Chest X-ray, PA view. Patient: 47 years old, sex M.
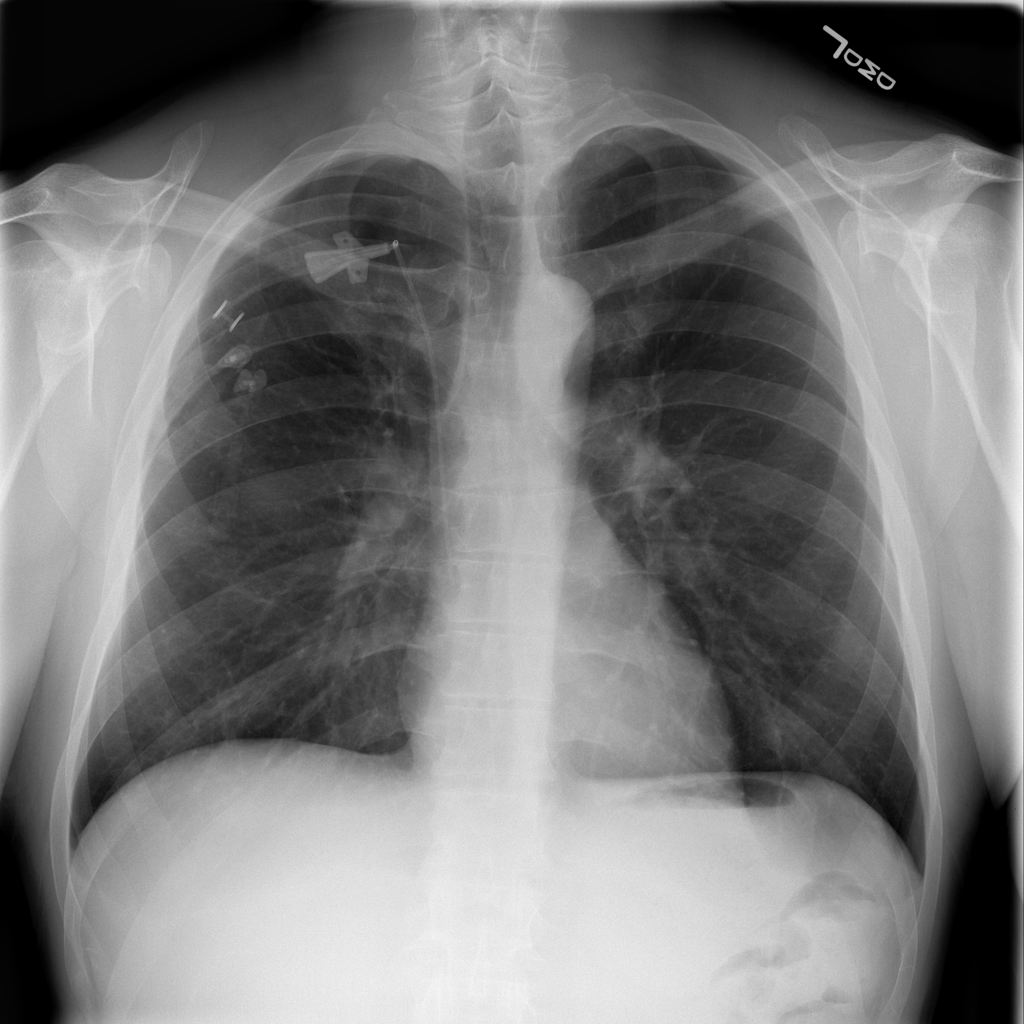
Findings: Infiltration